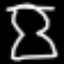
Label: hourglass